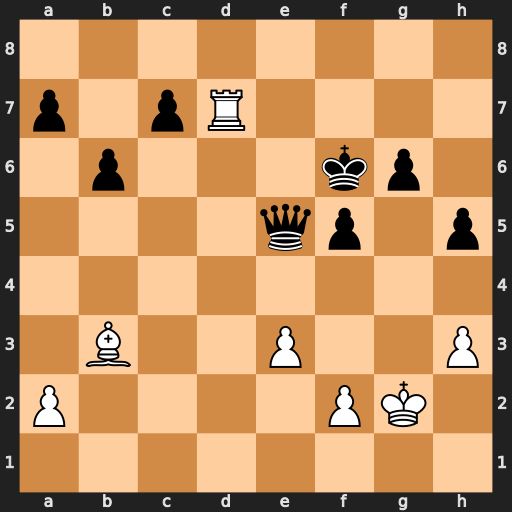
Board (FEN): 8/p1pR4/1p3kp1/4qp1p/8/1B2P2P/P4PK1/8
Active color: w
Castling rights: -
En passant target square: -
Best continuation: Rf7+ Kg5 f4+ Qxf4 exf4+